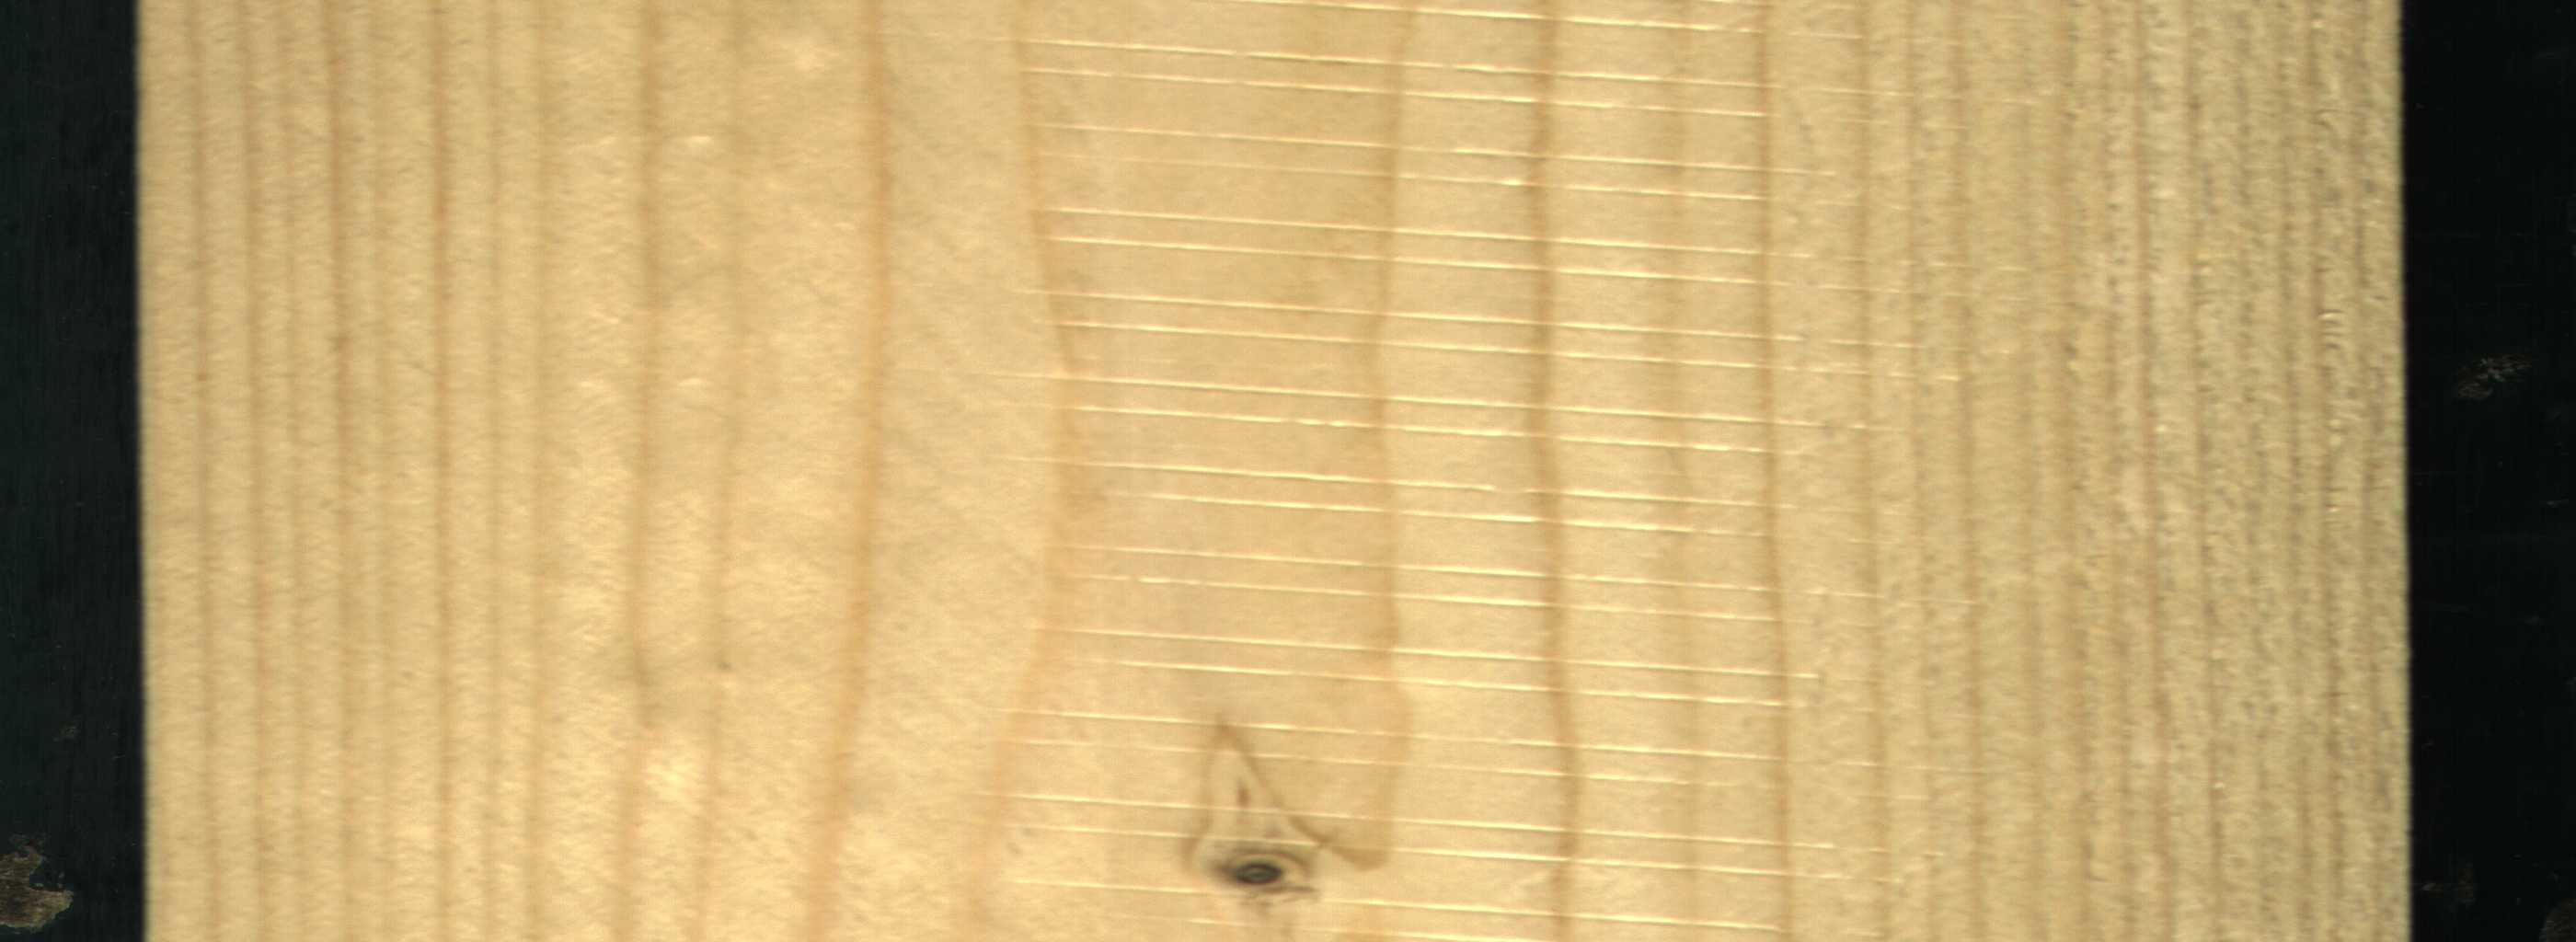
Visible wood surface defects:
Live_Knot